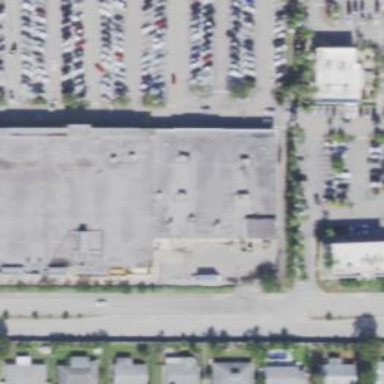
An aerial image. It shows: Retail building that houses department store.